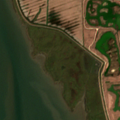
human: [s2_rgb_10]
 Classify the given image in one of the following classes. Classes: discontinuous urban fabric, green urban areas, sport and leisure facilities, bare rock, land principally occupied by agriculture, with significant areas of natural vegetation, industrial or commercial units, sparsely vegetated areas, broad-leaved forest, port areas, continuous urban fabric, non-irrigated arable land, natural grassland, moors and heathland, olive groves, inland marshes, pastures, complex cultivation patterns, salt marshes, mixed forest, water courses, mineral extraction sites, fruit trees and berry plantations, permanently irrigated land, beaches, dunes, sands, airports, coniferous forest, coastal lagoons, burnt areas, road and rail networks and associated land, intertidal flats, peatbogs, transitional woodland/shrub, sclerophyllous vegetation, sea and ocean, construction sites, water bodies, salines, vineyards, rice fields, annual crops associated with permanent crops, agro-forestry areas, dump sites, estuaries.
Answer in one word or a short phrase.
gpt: pastures, salt marshes, water bodies, estuaries